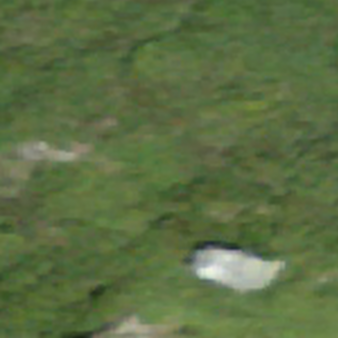
Label: other